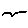
Label: bird